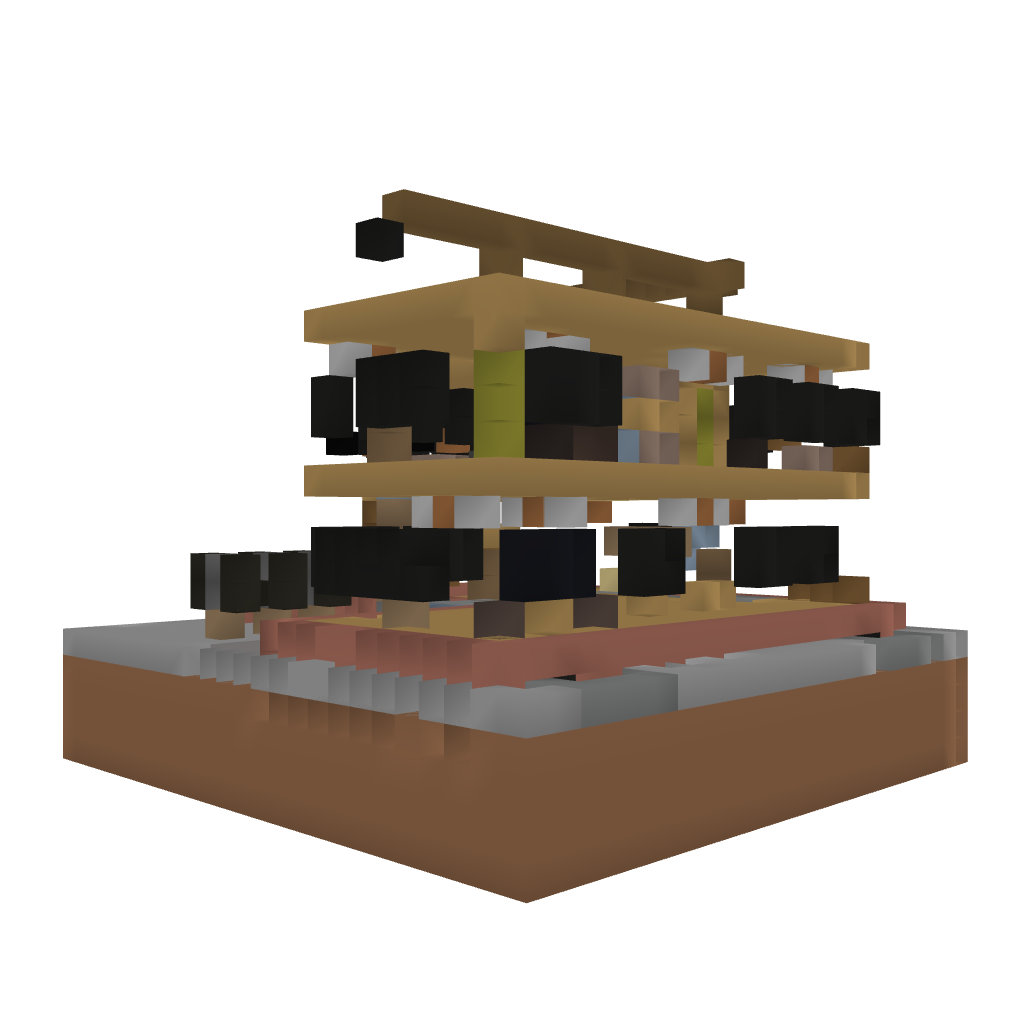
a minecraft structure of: Middle-class Modern L-shaped House